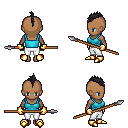
a pixel art fantasy rpg character, female body template, human, dark skin, teal pirate shirt, white pants, raven mohawk hairstyle, gold gloves, gold boots, spear, four views (front, back, left, right), 2x2 character sprite sheet, small pixel art, hard edges, no anti-aliasing